Interaction volume radius: 10 \u00c5
Interaction volume height: 15 \u00c5
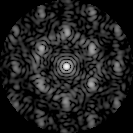
Disorder parameter: 0.5671